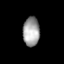
Tissue: lung
Cell type: Others
Senescence score: 0.185
Nuclear area (px): 475
Mean DAPI intensity: 160.844